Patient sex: F
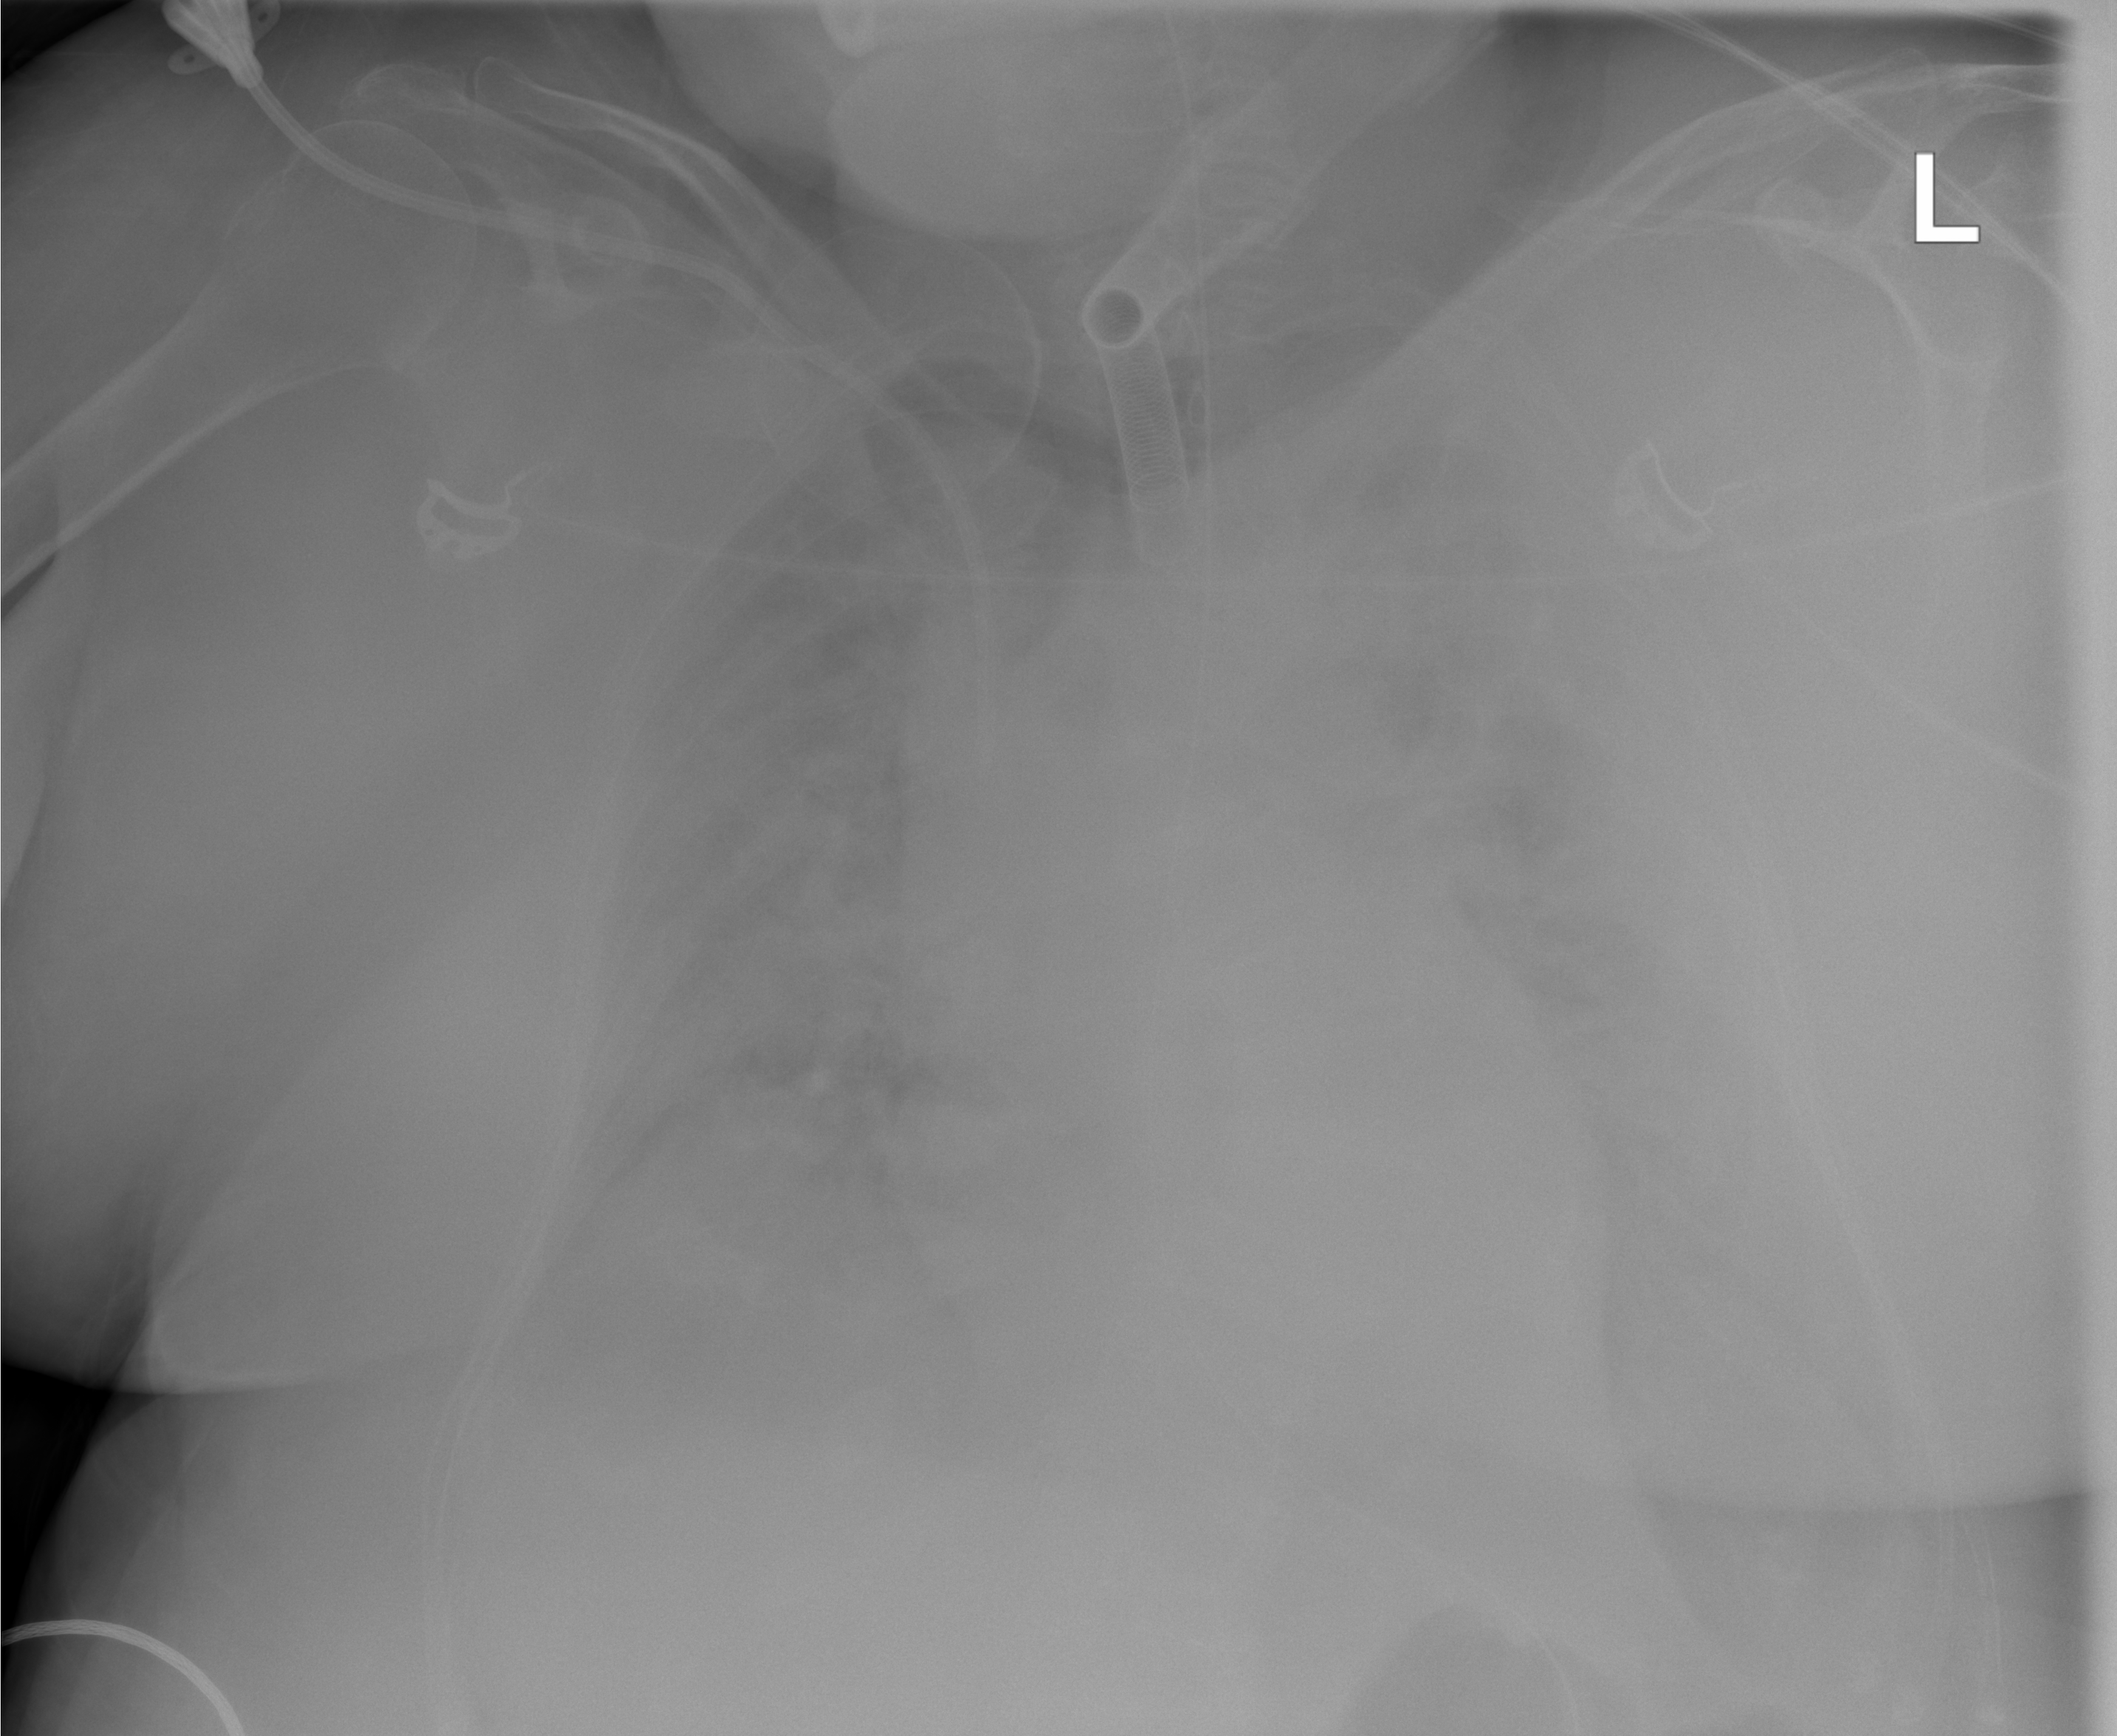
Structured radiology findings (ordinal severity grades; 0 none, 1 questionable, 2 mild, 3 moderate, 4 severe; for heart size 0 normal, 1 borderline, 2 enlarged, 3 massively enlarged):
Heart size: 2
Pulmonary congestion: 1
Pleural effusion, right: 3
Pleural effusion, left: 4
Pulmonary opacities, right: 3
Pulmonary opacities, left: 3
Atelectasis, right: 2
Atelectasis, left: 3